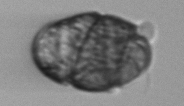
Label: Margalefidinium